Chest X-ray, AP view. Patient: 35 years old, sex M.
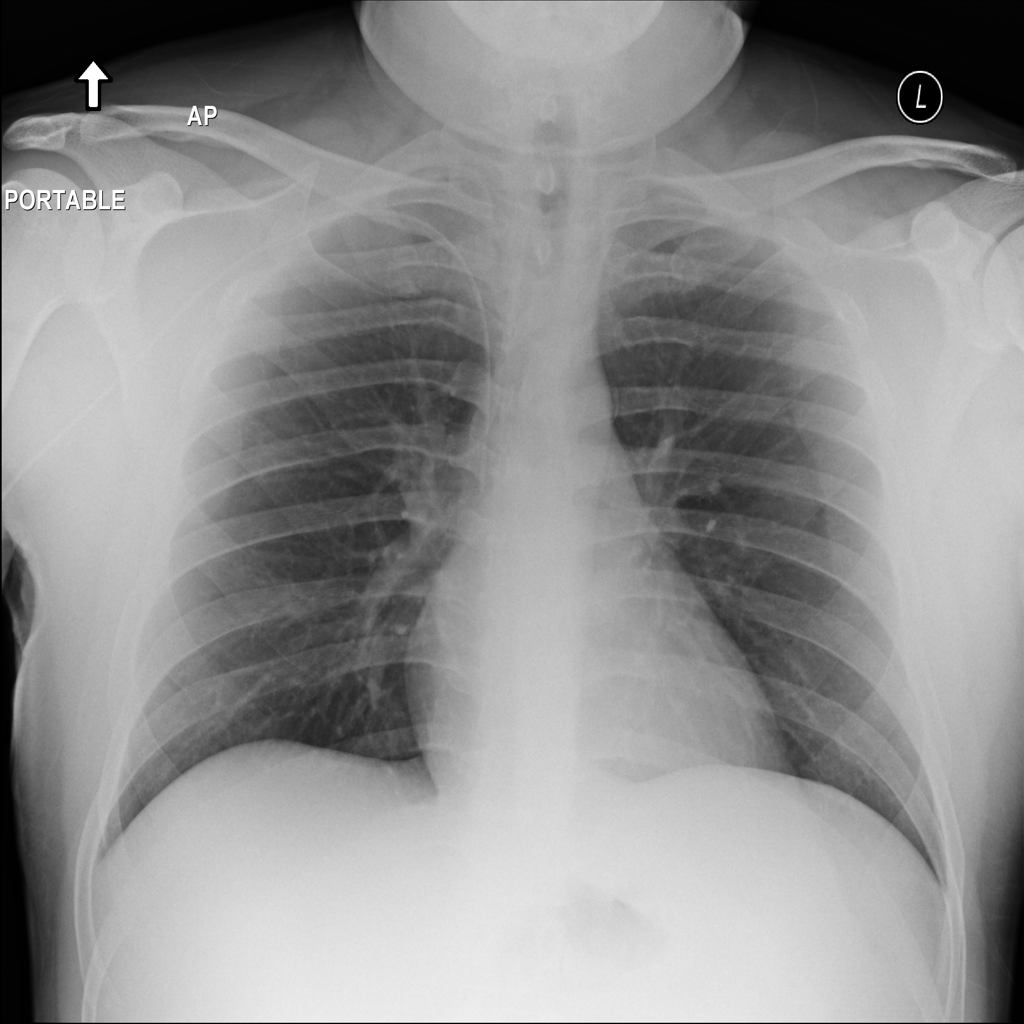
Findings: No Finding